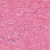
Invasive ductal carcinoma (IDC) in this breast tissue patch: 0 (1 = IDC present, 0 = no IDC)